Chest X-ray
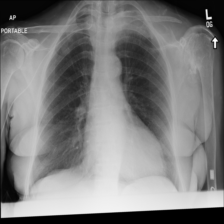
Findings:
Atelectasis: negative
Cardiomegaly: negative
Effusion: negative
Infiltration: negative
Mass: negative
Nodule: negative
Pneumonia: negative
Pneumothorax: negative
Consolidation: negative
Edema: negative
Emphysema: negative
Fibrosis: negative
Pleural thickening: negative
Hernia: negative